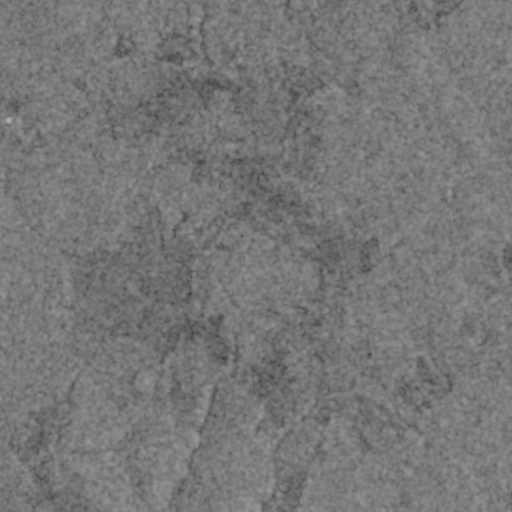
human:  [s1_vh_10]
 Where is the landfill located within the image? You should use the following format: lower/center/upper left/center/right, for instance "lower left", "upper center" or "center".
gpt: The landfill is located in the upper left of the image.
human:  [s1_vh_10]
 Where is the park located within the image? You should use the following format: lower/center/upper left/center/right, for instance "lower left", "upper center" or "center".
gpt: The park is located in the upper left of the image.
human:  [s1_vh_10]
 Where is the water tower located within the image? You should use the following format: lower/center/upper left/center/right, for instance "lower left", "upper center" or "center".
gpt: The water tower is located in the center of the image.
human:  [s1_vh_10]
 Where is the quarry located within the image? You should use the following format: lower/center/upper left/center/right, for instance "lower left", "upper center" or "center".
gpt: There is no quarry in the image.

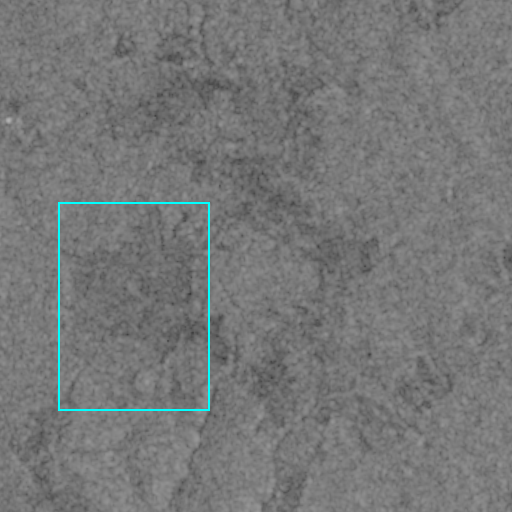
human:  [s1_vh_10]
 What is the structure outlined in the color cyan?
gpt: The structure outlined in cyan is a crop field.
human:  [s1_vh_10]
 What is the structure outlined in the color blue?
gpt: There is no blue outline.